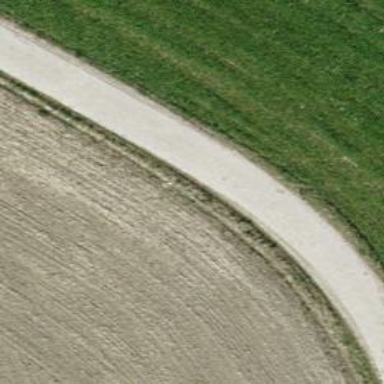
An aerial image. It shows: Track with grade 1 quality.